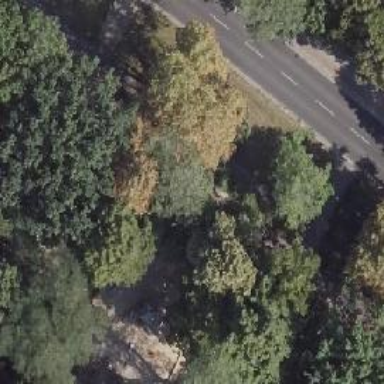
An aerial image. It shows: Broadleaved deciduous tree located in park.